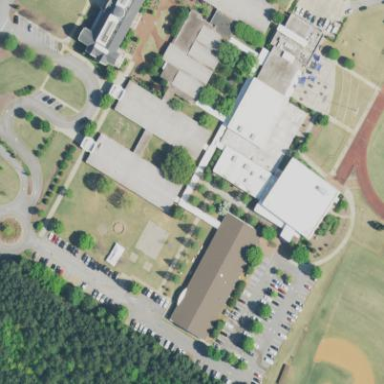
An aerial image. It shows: School building.